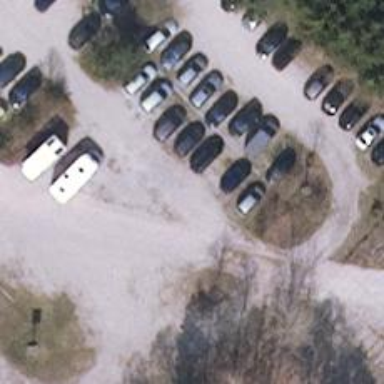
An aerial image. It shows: Road serving as parking aisle.